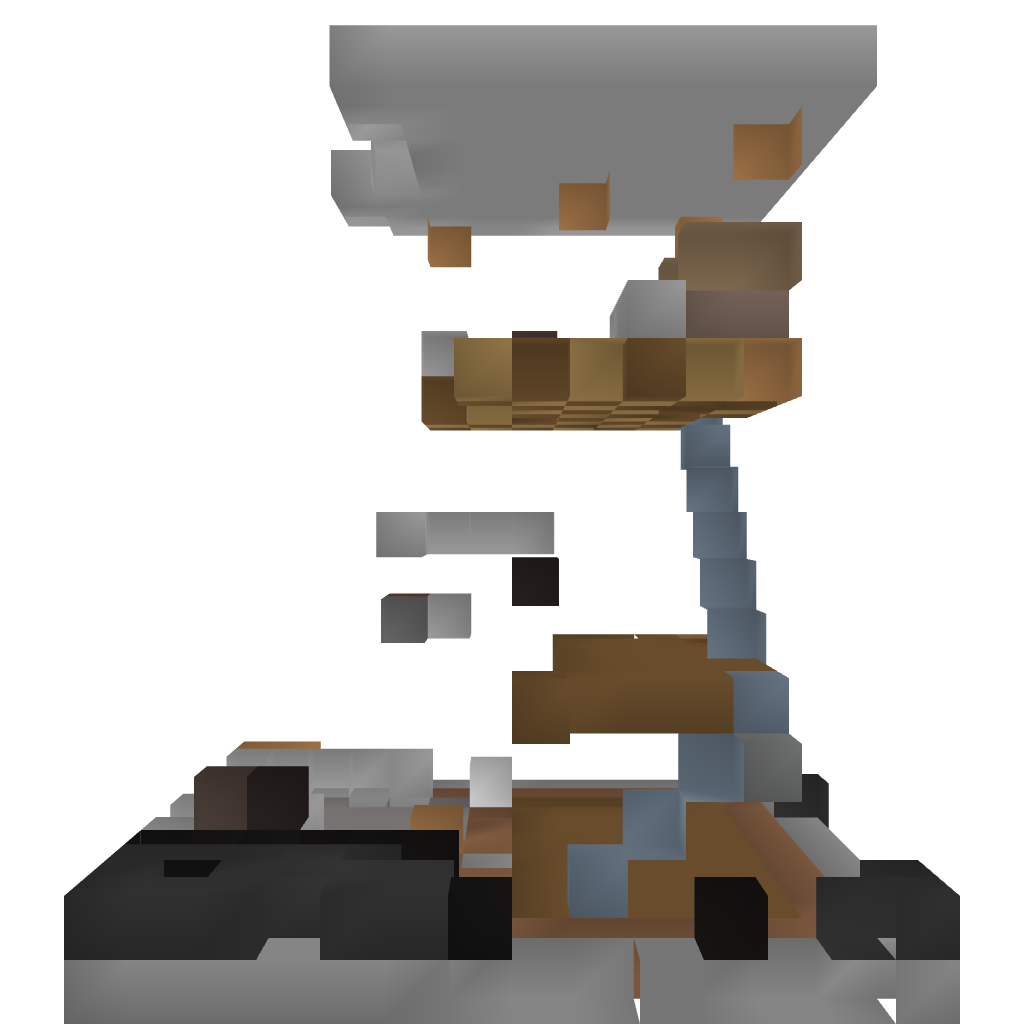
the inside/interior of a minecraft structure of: Modern Town House